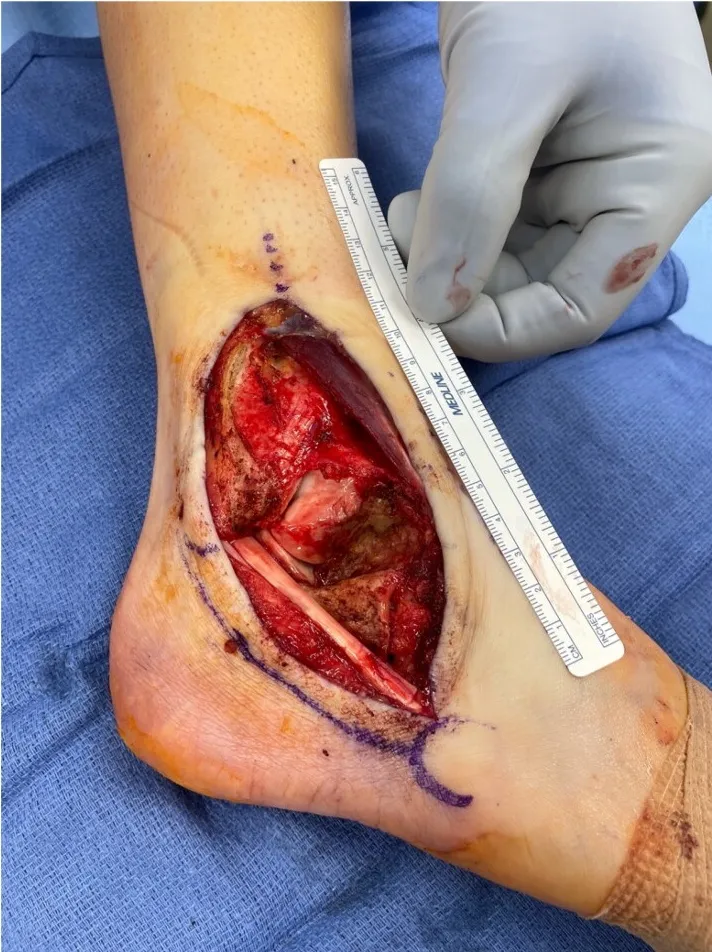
Pre-radial forearm flap soft tissue defect.
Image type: medical_photograph (other_medical_photograph)